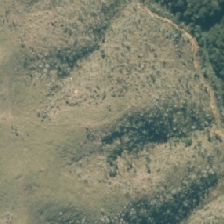
Land cover: grose_broom